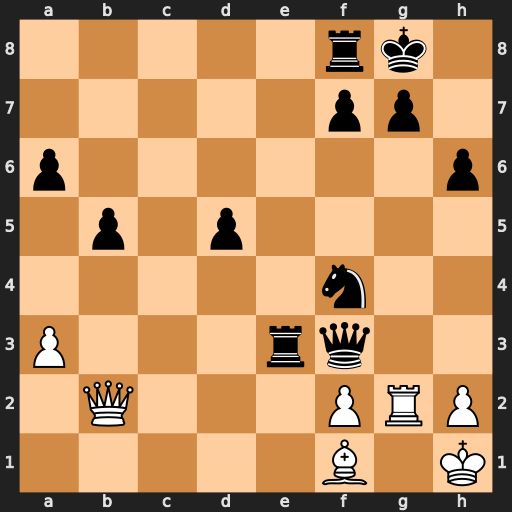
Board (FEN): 5rk1/5pp1/p6p/1p1p4/5n2/P3rq2/1Q3PRP/5B1K
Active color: w
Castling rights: -
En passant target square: -
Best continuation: Qxg7#